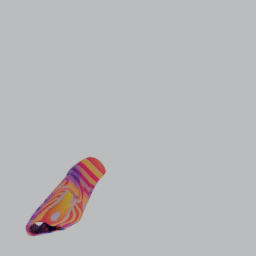
Label: people